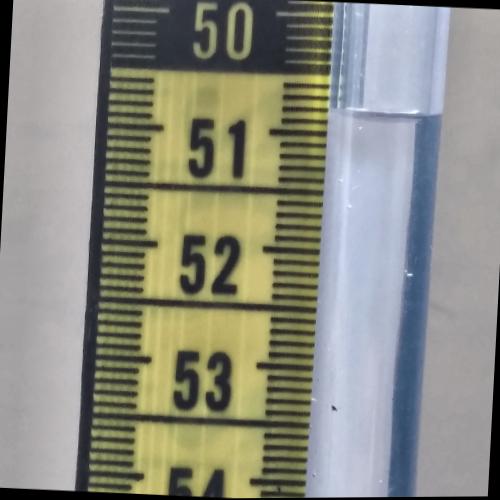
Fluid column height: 50.8 cm